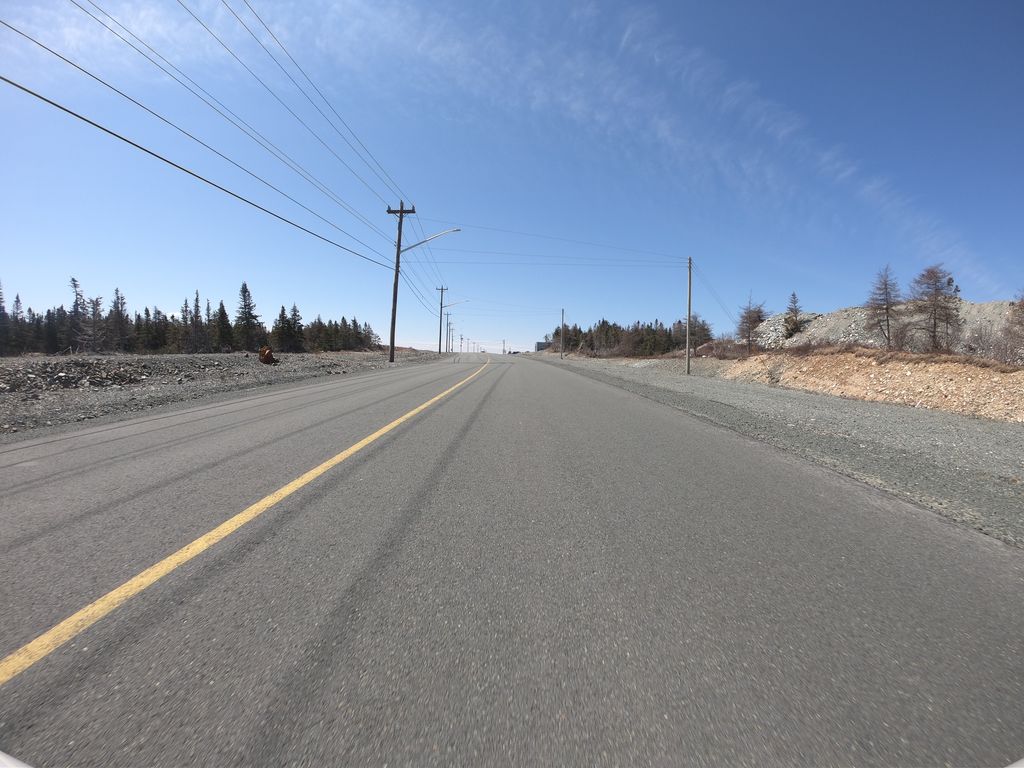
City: st_johns